Field crop: maize
Growth stage: 2
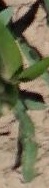
Species: maize